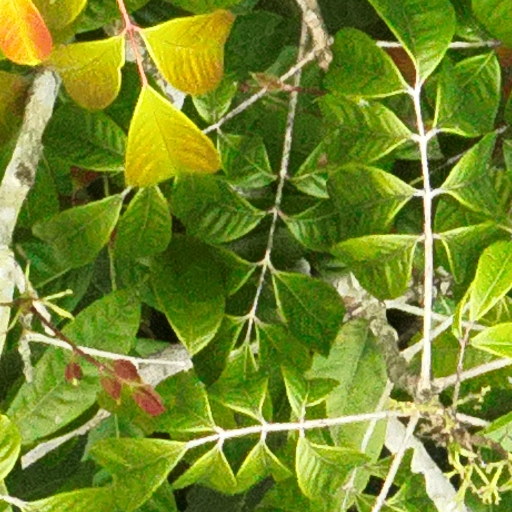
Species: Protium stevensonii
GBIF accepted scientific name: Tetragastris panamensis
Crown area (m\u00b2): 96.062